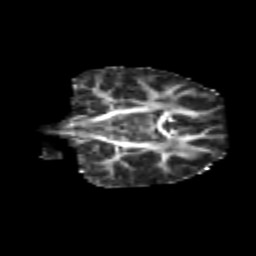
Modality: FA
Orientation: coronal
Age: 7
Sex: female
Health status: healthy